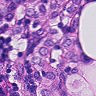
Metastatic tissue present: yes